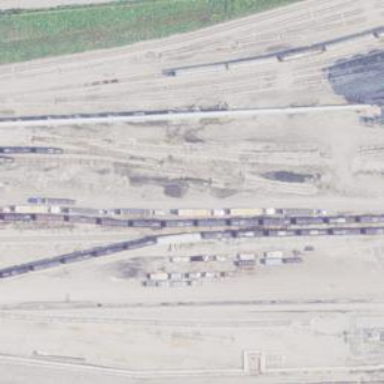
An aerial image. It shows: Railway yard.